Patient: sex F, age 60
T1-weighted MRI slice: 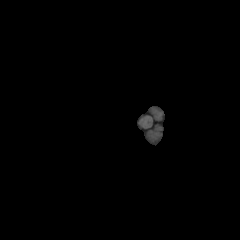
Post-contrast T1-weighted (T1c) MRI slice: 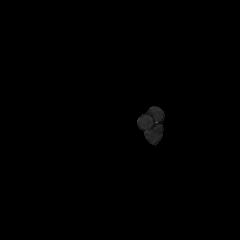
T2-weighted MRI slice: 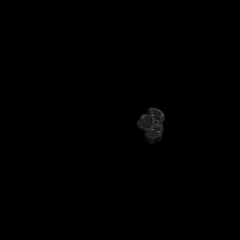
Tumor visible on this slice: no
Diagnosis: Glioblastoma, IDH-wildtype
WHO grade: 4